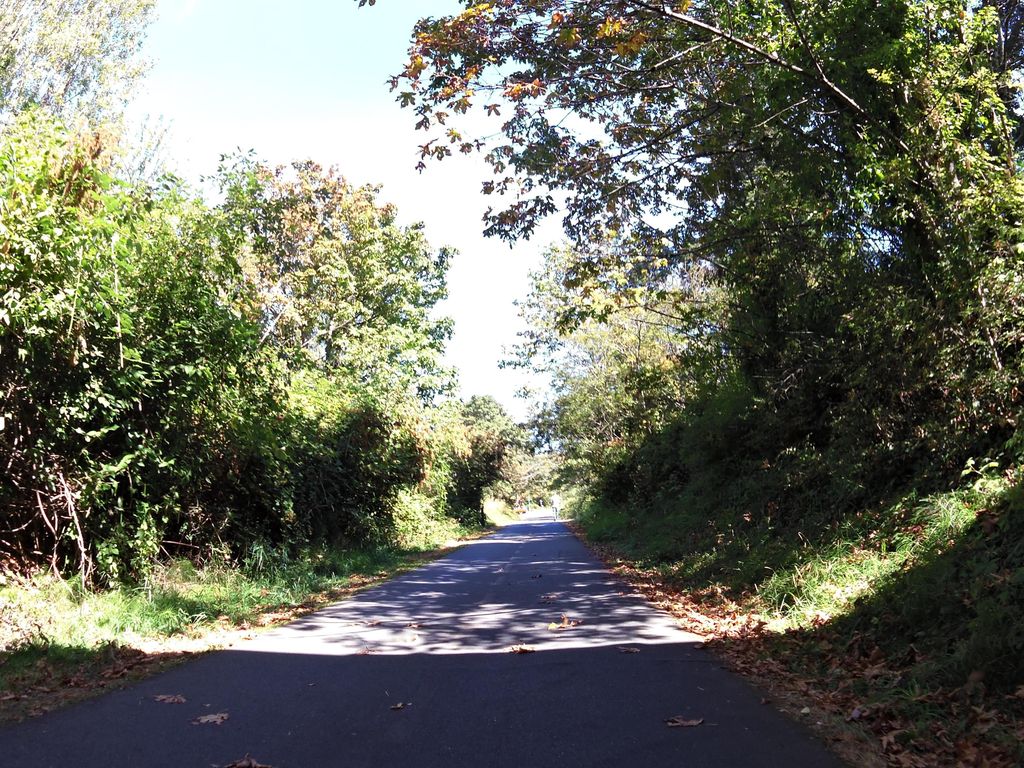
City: victoria